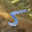
Label: 5